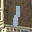
Label: 1